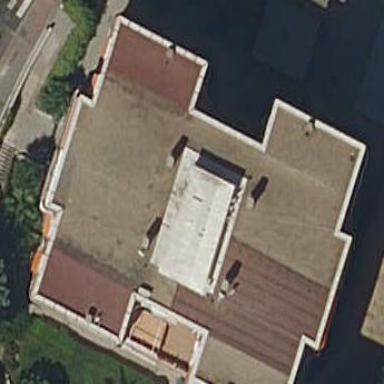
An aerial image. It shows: Residential building.